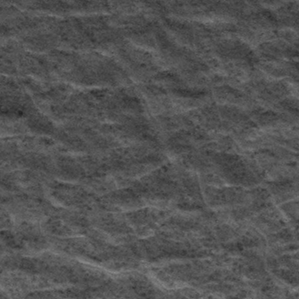
Label: frost